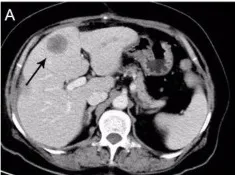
Computed tomography portal phase images. Maximum diameter of the liver . (A) 28.7 mm, before the combination therapy.
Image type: radiology (ct)